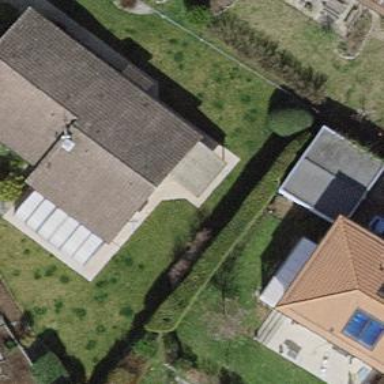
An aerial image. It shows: Garden enclosed by fence.